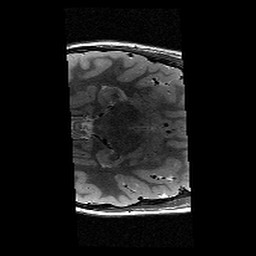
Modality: T2w
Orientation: axial
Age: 11
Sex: male
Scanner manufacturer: siemens
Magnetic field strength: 3 T
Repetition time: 9.23 s
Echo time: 0.067 s